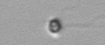
Label: nanoplankton_mix